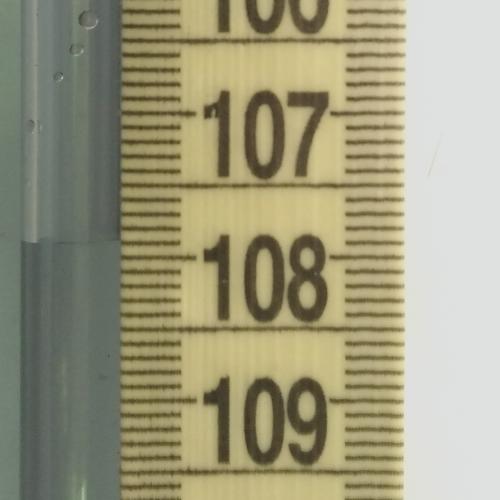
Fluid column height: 107.9 cm